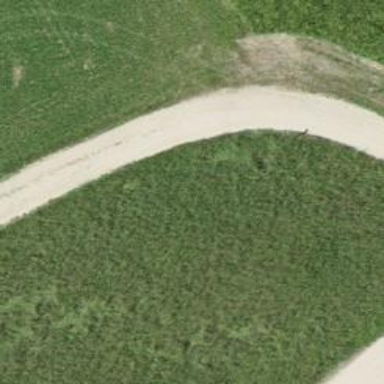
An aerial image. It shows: Well-maintained track road with grade 1 tracktype.